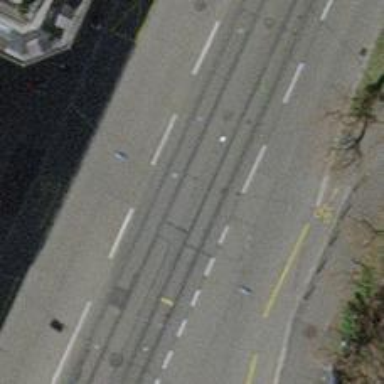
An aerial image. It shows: Tertiary road with asphalt surface and separate sidewalk. There are tram embedded rails along the road.